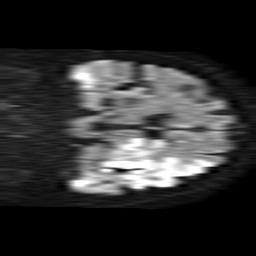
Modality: TRACE
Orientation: coronal
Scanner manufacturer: philips
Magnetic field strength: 1.5 T
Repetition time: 4.6 s
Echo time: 0.08631 s